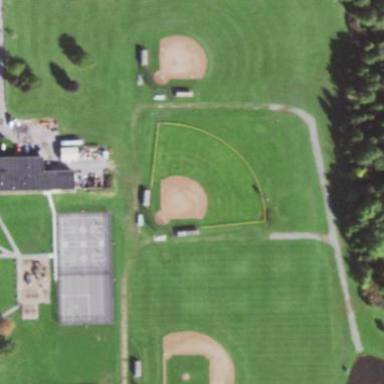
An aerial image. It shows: Baseball pitch for leisure land.